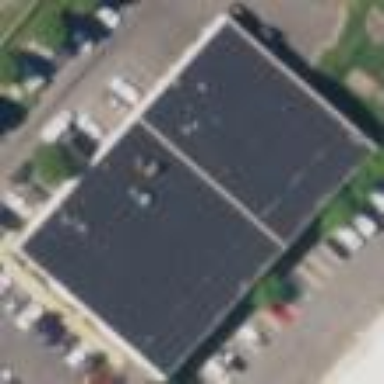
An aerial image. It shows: Commercial building.